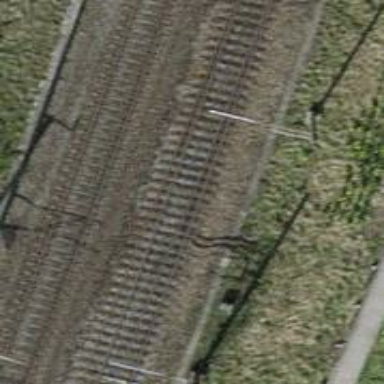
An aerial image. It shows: Single-track electrified railway with contact line.